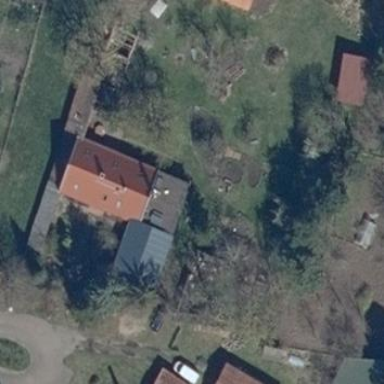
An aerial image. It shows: Simple and straightforward house.